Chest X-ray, PA view. Patient: 65 years old, sex M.
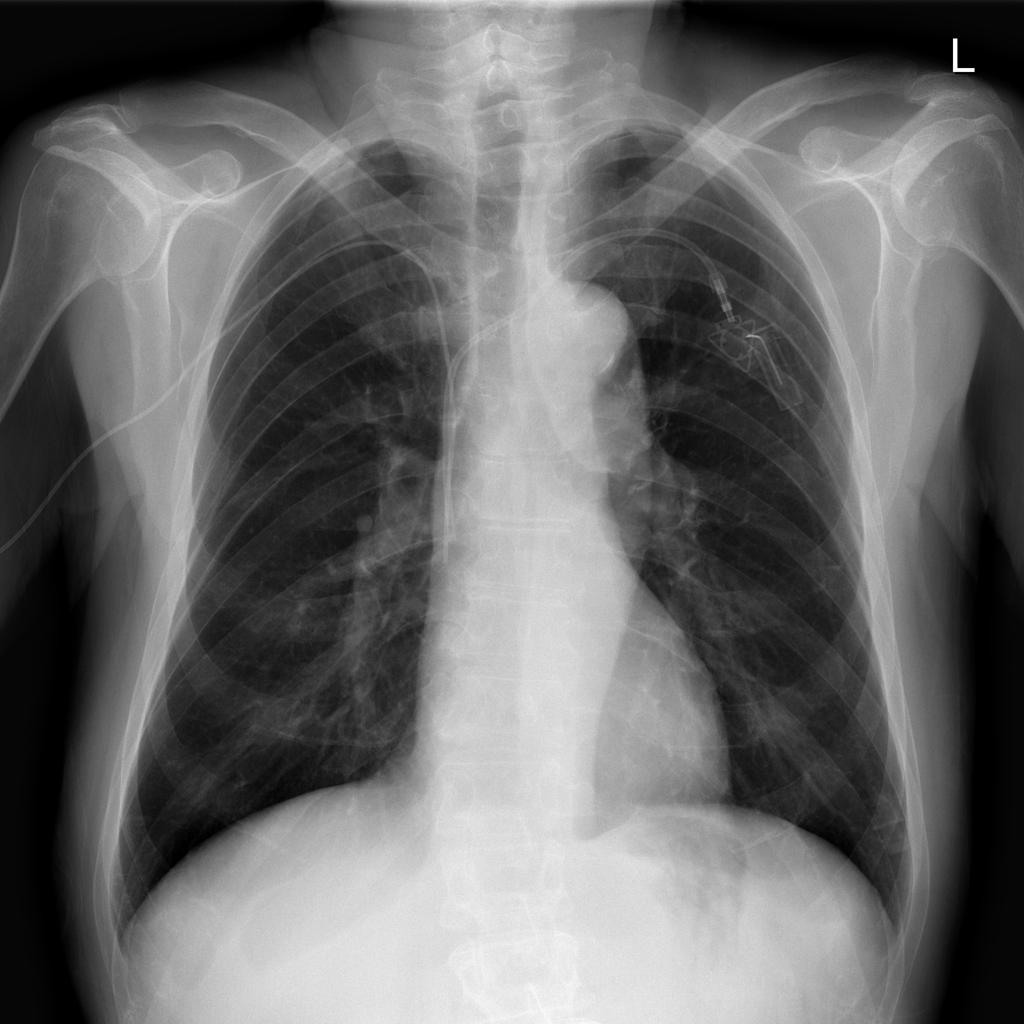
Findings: Nodule, Pleural_Thickening